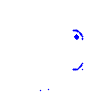
Particle: kaon